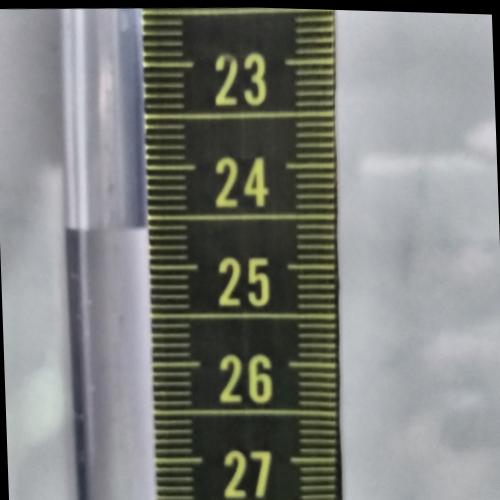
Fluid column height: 24.6 cm